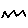
Label: zigzag